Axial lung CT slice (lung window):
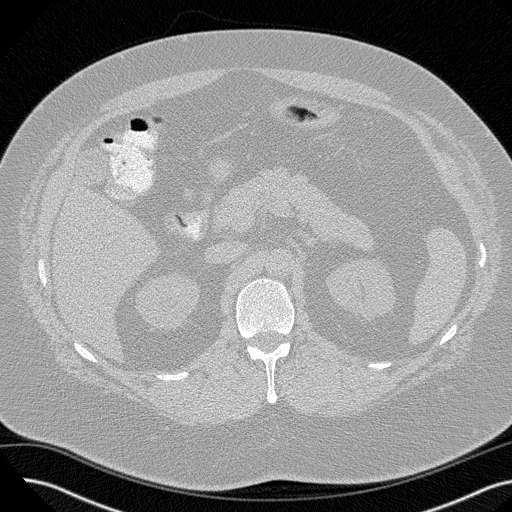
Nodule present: no